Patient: sex F, age 65
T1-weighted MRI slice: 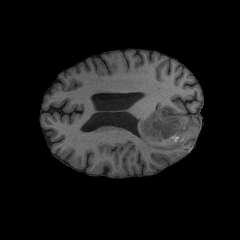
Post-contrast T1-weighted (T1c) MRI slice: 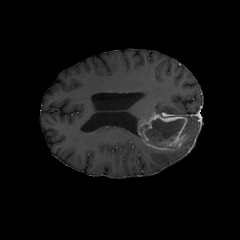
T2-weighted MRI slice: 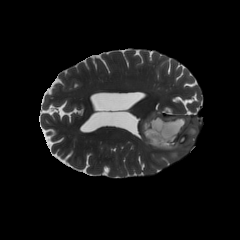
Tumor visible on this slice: yes
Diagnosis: Glioblastoma, IDH-wildtype
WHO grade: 4